Question: I'm currently evaluating the possibilities to implement a navigable 3D scene which allows to render multiple 2D layers. To be a bit more precise, I would like to display multiple graphs in a 3D environment in order to pinpoint simularities and differences between those graphs. Considering the following screenshot, there would be two graphs (one black, one grey), which are equivalent - for different graphs, deviant nodes might, i.e, be highlighted in red.

I am working with Qt's <URL> and established an editable graph editor using 'QGraphicsScene' and several 'QGraphicsItem's, which I separately from this project.
Qt provides <URL> I would love if some people can share their experience.
Several solutions came to my mind:
1. Render every QGraphicsView to a QPixmap and display them in 3D, which would make the graphs navigatable but would prohibit any picking of elements etc.
2. Create an equivalent 3D element for every 2D graph element and "transform" every QGraphicsView into an 3D representation. I guess this would be quite some work (espacially as I have not worked with OpenGL)
3. Maybe there is an easy way to "place" the QGraphicScenes, the view, or just the QGraphicsItems in a QGLWidget without many adaptions and still register the usual "mouseclickevents" etc.
For a first implementation a plain navigable "viewer" which displayes multiple graphs in different layers would sufficient. But I would like to keep it extendable in order to add, e.g., picking, in the future.
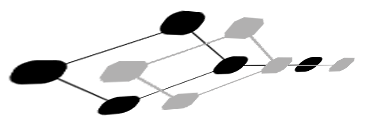
Answer: The <URL> which does exactly what you are asking for.